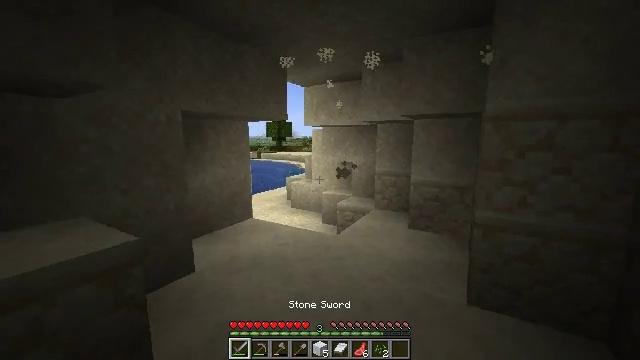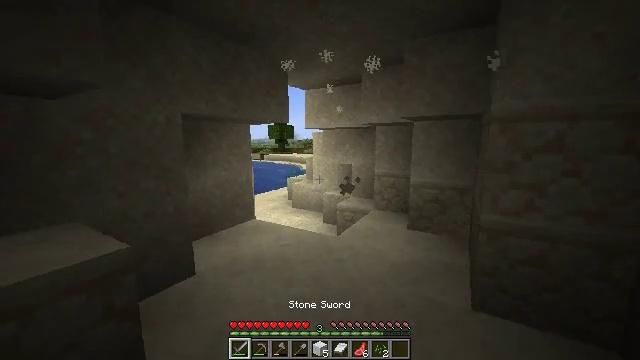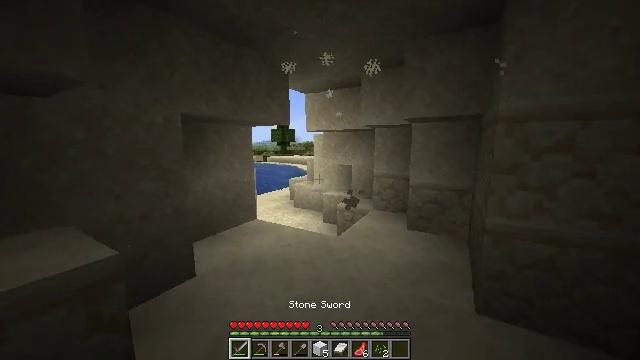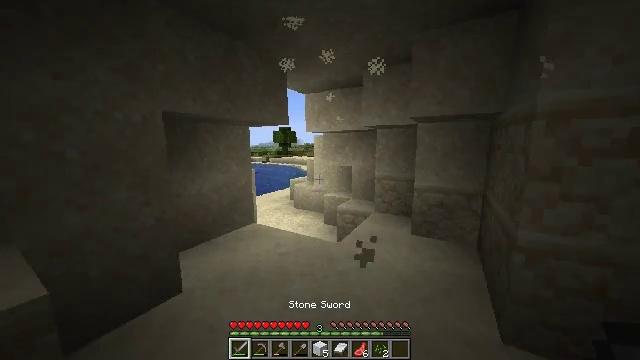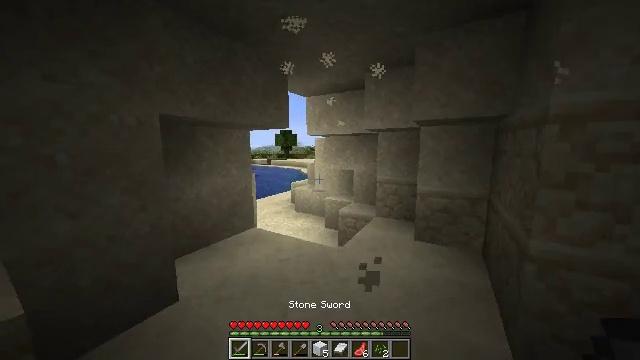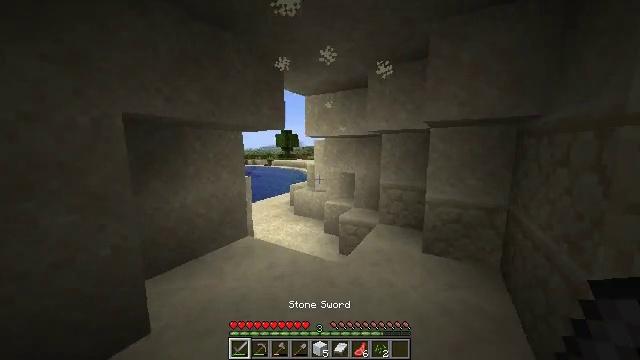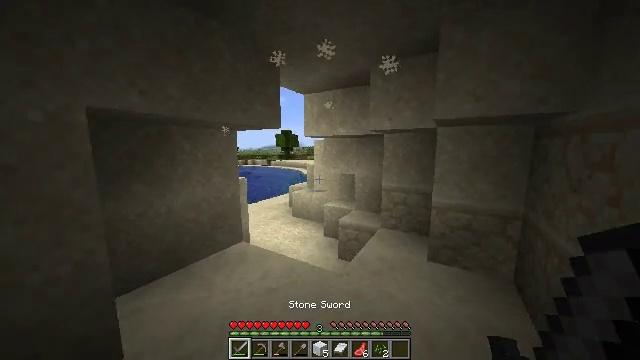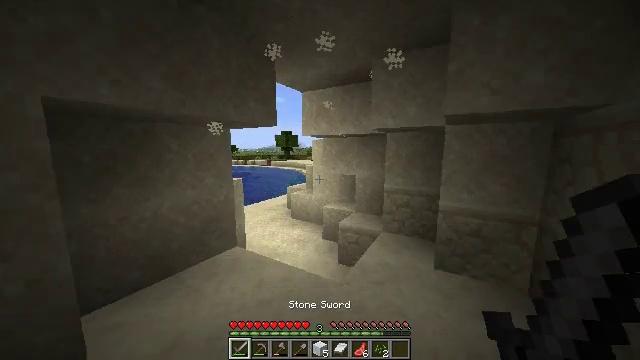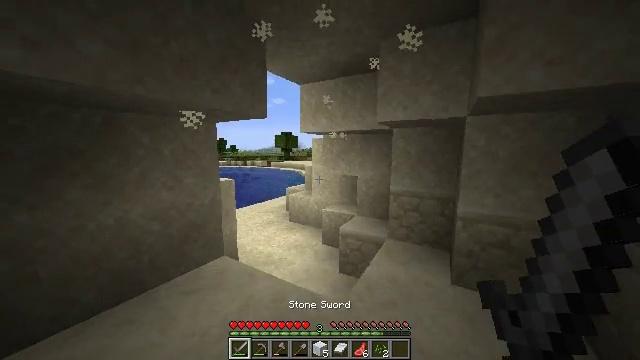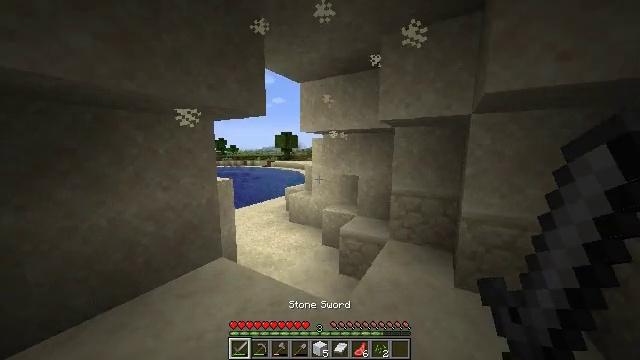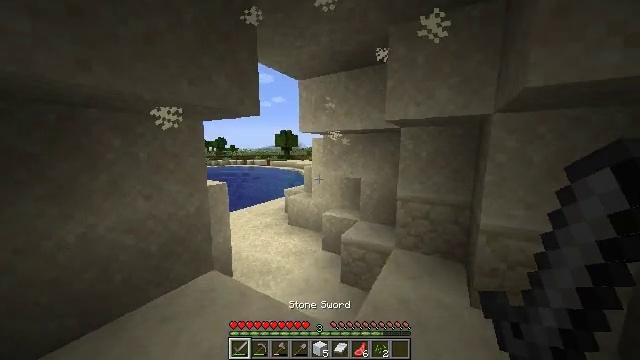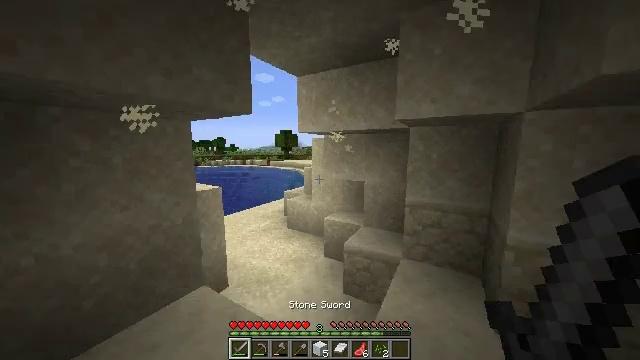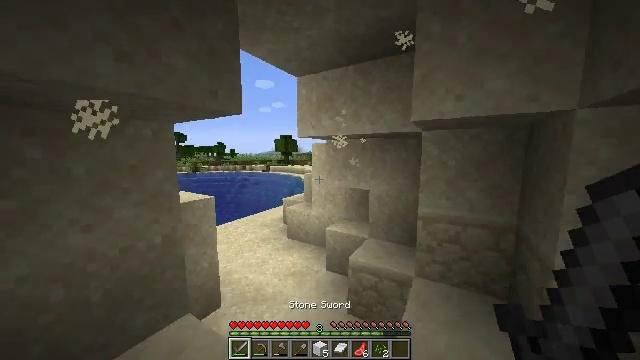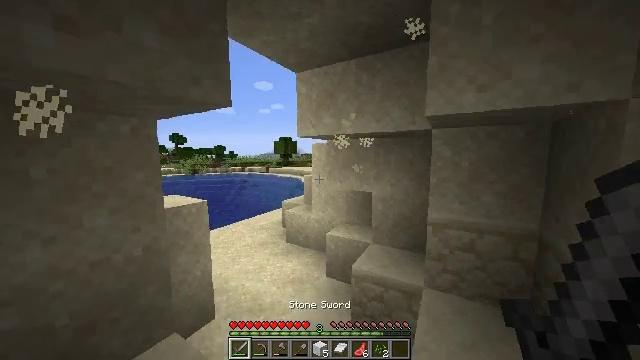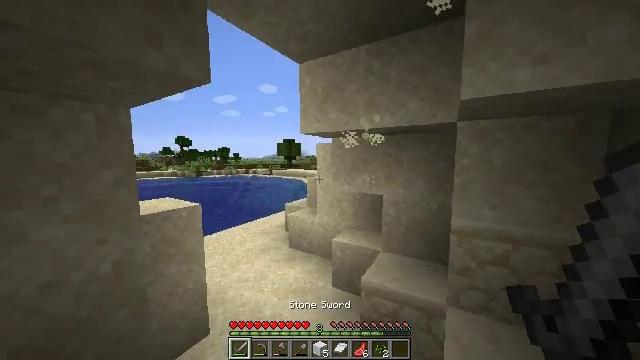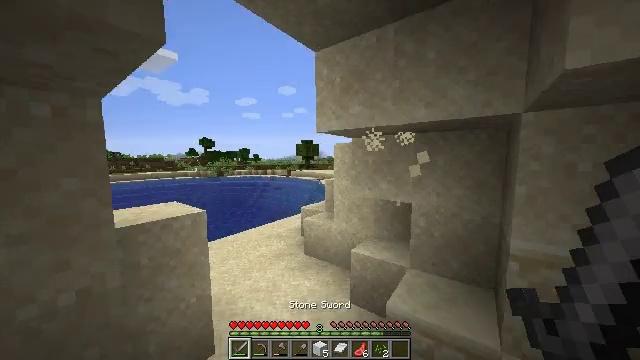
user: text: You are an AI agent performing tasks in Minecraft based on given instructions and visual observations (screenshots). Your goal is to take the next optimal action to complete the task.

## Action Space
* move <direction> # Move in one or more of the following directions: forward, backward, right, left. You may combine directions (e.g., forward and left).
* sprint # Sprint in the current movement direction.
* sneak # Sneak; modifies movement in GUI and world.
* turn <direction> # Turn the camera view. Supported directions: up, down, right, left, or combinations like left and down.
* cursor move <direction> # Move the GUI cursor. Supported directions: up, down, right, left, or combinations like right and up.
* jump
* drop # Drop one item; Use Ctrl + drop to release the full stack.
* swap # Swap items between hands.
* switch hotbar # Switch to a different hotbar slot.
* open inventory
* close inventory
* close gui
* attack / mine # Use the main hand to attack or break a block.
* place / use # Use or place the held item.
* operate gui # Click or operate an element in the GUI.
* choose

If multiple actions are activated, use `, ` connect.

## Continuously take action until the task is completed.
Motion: motion action
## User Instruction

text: Attack the ground to gather sand.
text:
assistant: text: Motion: move forward, sprint
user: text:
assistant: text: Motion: move forward, sprint
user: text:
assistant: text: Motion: move forward, sprint
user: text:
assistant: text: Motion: move forward, sprint
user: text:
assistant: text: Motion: move forward, sprint
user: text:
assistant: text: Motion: move forward, sprint
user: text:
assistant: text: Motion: move forward, sprint
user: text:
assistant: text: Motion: move forward, sprint
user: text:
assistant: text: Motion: move forward, sprint
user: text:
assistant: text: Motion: move forward, sprint
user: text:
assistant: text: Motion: move forward, sprint
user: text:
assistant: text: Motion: move forward, sprint, turn up
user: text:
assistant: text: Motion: move forward, sprint
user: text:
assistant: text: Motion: move forward, sprint, turn left
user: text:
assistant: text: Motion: move forward, sprint, turn left
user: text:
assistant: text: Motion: move forward, sprint, turn left
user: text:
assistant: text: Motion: move forward, sprint, turn left
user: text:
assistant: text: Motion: move forward, sprint
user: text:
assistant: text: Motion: move forward, sprint
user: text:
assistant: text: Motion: move forward, sprint
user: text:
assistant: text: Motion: move forward and move right, sprint, turn left
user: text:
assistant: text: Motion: move forward and move right, sprint, turn left
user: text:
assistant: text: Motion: move forward and move right, sprint, turn left
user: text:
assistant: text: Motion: move forward and move right, sprint, turn left
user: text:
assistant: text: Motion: move forward and move right, sprint, turn left and down
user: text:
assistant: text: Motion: move forward and move right, sprint, turn left
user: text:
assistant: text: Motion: move forward and move right, sprint
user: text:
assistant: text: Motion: move forward and move right, sprint
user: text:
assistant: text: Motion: move forward and move right, sprint
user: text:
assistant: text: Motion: move forward and move right, sprint, turn left and up